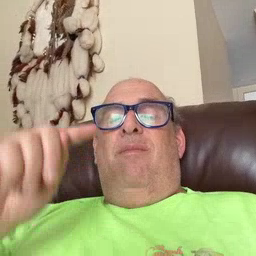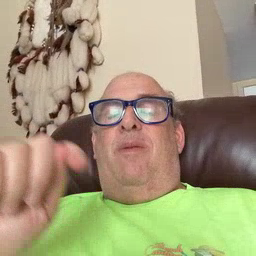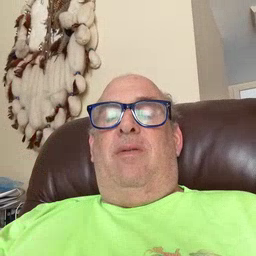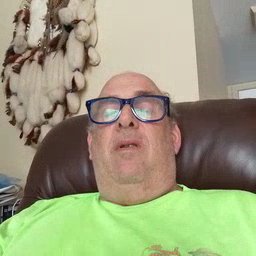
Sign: potty